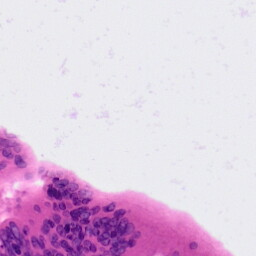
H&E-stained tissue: Colon